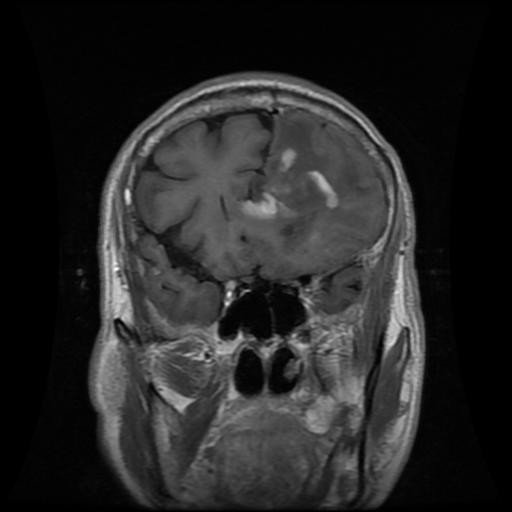
Label: glioma